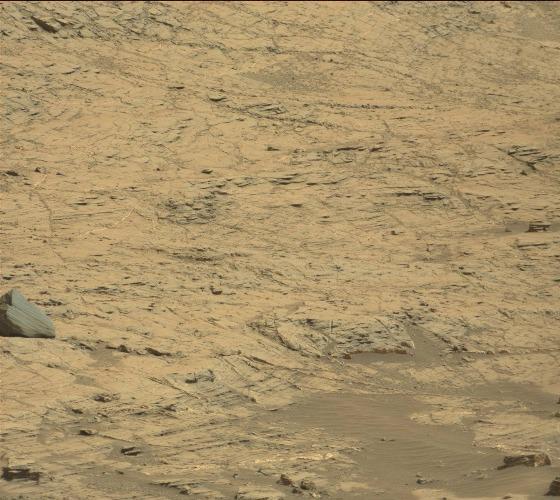
Terrain classes present: Bedrock, Gravel / Sand / Soil, Rock, Shadow